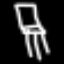
Label: chair